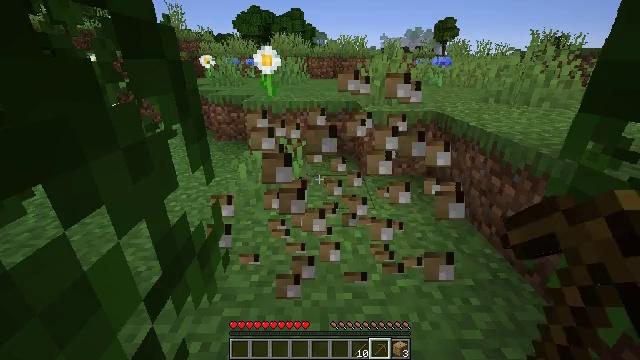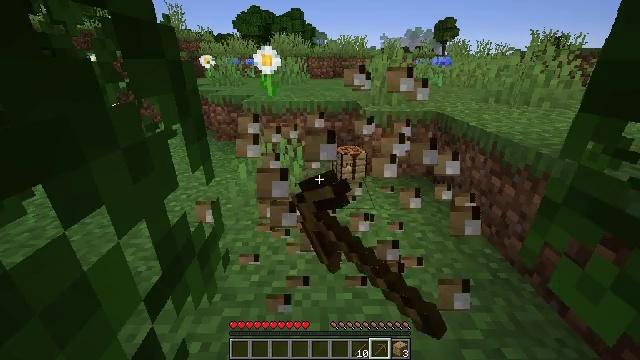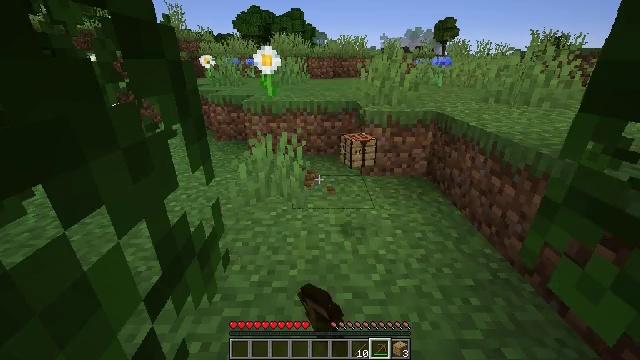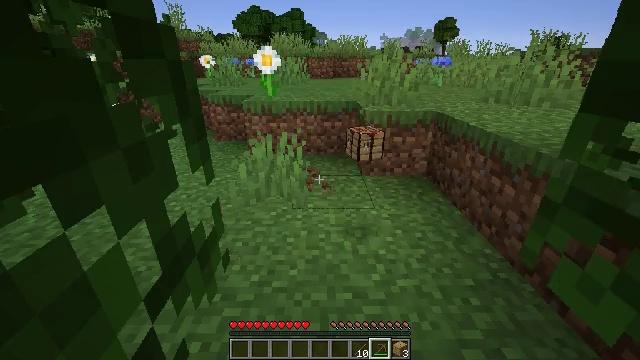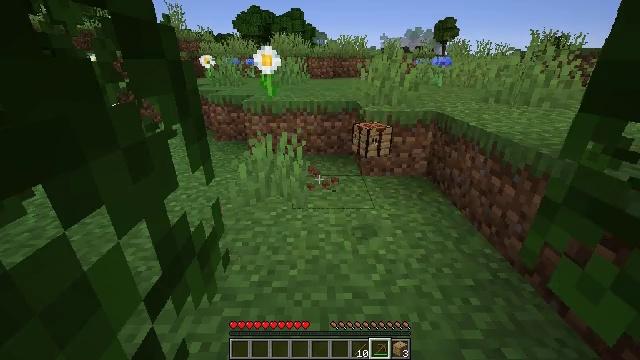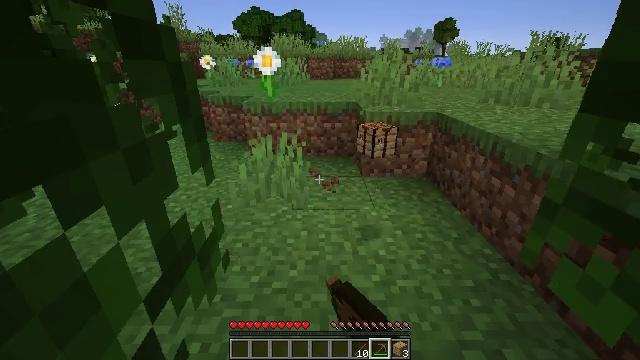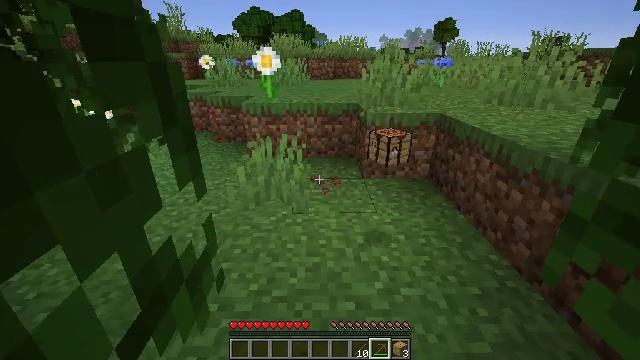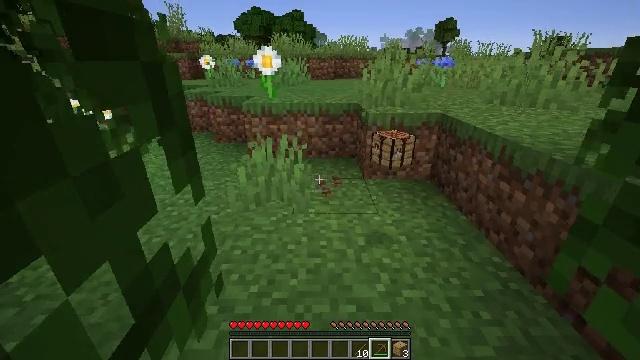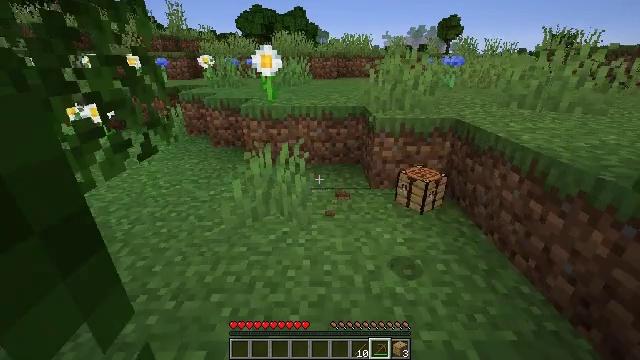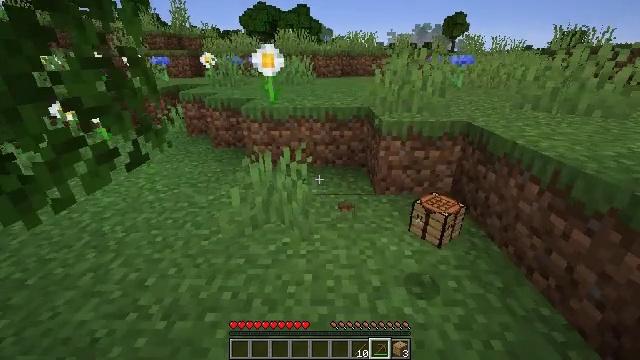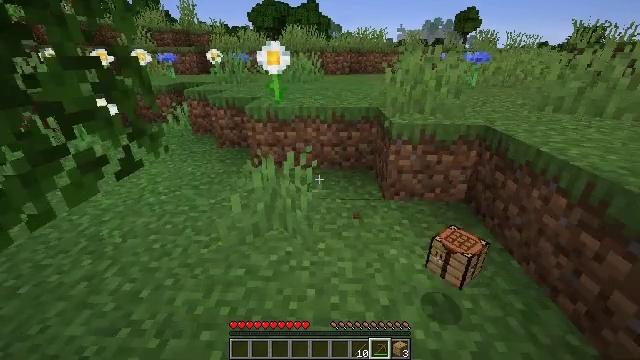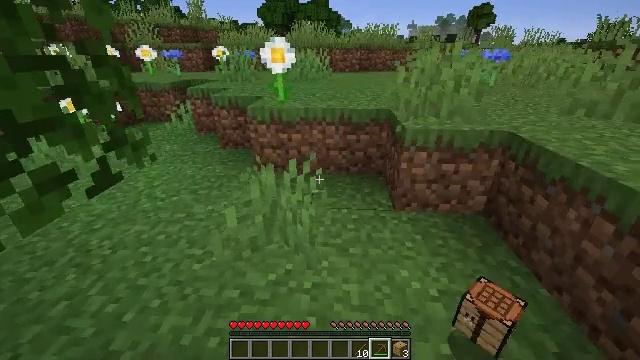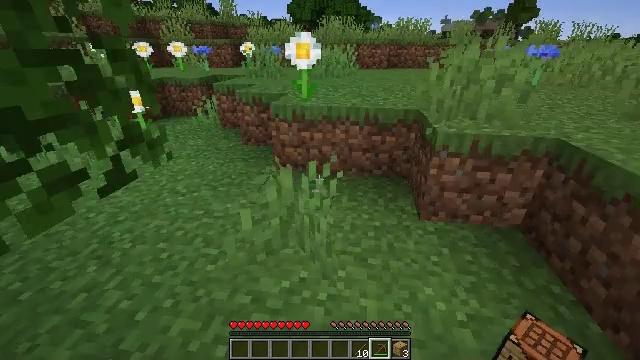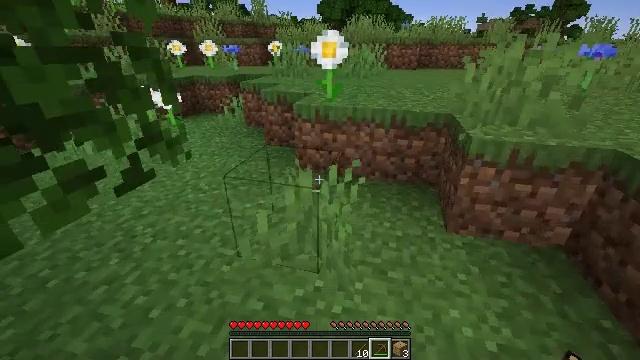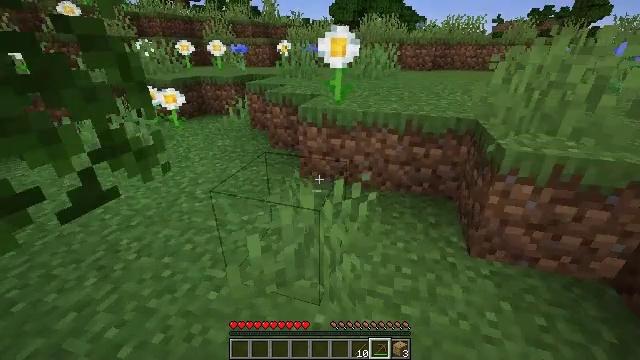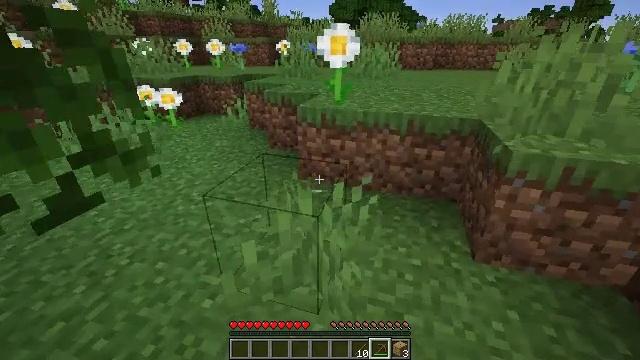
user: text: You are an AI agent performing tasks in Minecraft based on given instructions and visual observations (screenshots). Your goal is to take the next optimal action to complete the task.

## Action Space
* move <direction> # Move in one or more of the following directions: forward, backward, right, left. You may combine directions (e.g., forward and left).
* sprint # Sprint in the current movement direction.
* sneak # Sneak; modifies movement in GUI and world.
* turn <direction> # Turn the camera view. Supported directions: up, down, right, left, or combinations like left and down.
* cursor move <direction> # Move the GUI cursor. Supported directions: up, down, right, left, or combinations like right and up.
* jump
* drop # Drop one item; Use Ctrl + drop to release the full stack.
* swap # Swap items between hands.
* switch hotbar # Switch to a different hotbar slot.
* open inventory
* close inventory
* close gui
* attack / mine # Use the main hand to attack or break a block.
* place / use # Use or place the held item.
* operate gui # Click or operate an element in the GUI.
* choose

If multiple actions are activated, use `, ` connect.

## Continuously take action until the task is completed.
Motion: motion action
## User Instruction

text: Break the oxeye daisy to gather it.
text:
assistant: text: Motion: attack / mine
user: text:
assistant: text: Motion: attack / mine
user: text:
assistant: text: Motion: attack / mine
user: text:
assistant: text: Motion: attack / mine
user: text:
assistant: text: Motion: attack / mine
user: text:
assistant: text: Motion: move forward
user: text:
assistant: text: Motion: move forward
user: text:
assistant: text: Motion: move forward
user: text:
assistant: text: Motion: move forward
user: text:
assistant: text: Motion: move forward, turn left
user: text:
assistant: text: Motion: move forward, turn left
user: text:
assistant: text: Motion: move forward, turn left
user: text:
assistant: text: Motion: move forward, turn left
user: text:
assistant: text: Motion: move forward, turn left
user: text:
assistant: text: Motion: move forward
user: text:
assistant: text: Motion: move forward
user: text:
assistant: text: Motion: move forward
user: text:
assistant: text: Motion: move forward
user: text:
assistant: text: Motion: move forward, jump
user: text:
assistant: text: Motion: move forward, jump
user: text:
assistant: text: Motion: move forward, jump
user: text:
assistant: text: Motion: move forward, jump
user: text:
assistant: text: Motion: move forward, jump
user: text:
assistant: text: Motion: move forward, jump
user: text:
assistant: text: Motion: move forward, turn right
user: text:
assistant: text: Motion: move forward, turn right
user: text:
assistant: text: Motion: move forward, turn right
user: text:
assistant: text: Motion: move forward, turn right
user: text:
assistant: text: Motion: move forward, turn right
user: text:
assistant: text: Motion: move forward, turn right